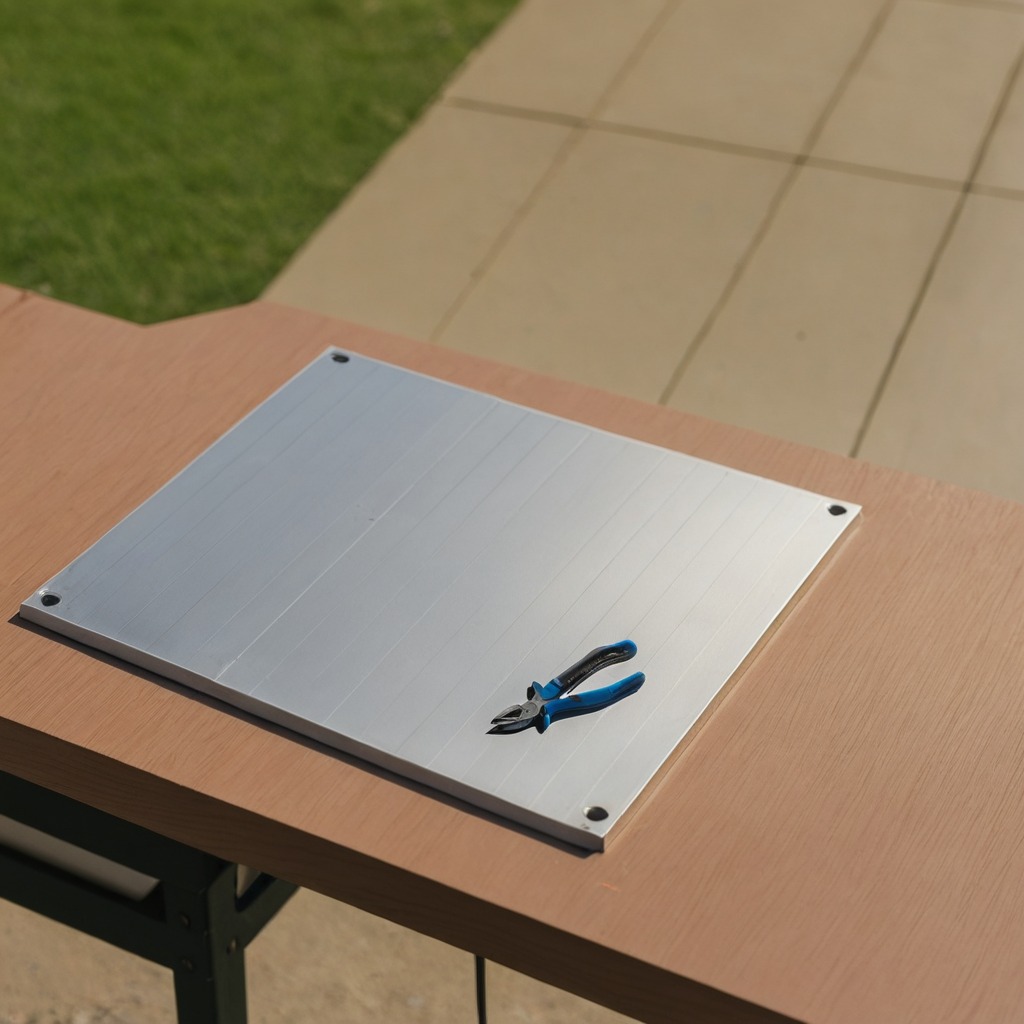
A plier is lying on a clean utility table in a temporary outdoor tool station.